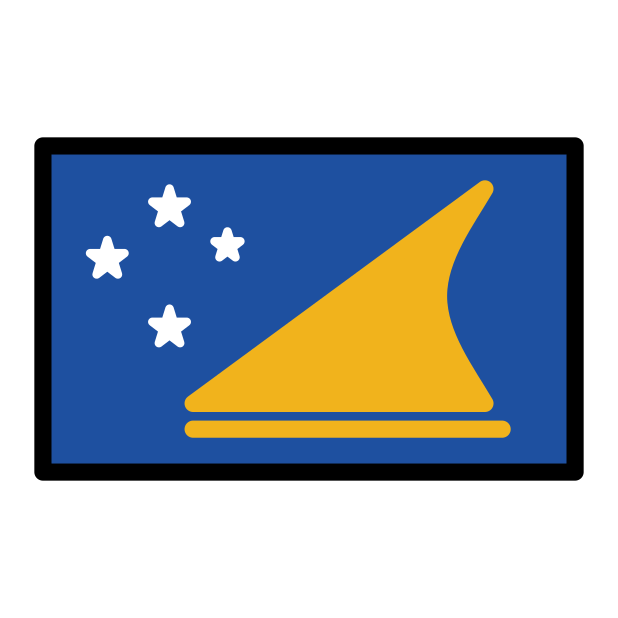
flag: Tokelau